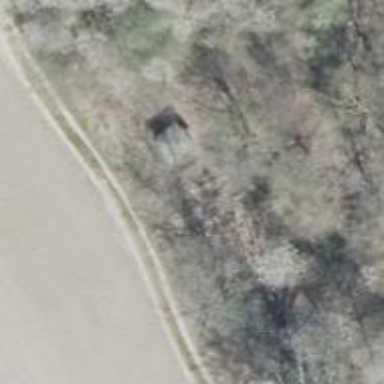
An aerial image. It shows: Shelter.